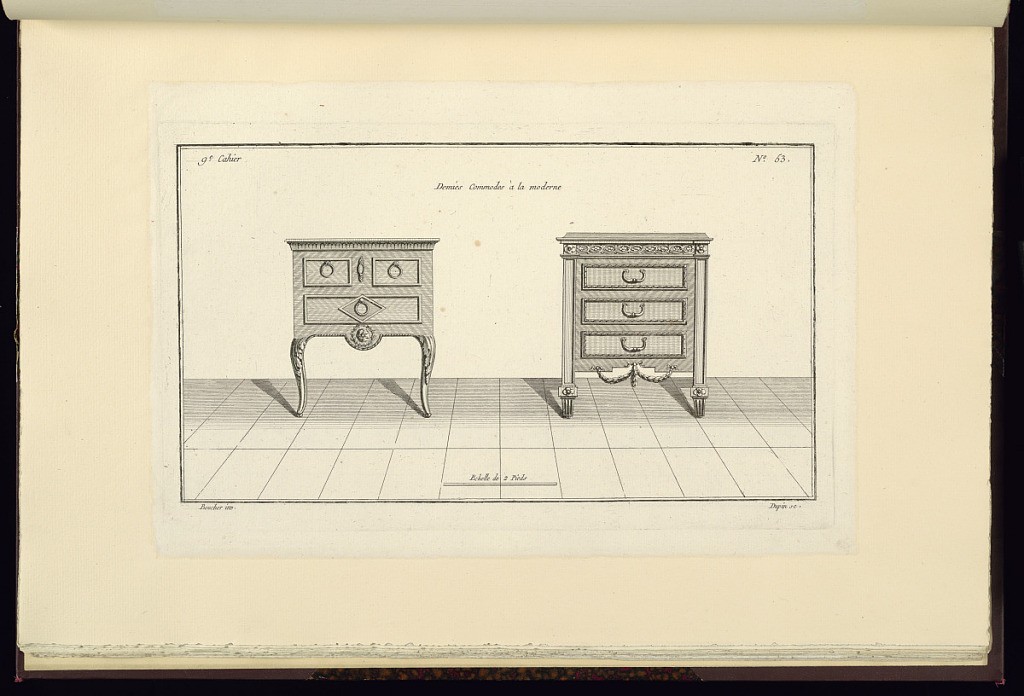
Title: Demies Commodes à la moderne
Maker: Juste-François Boucher, French, 1736 – 1782
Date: ca. 1775
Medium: Engraving on off white laid paper
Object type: Print
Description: Design for two small dressers. The left dresser has two small top drawers and a longer bottom drawer. It is carved with ornament motifs including a rosette surrounded by crossed leaves, ribbon twist, and acanthus leaves on the legs. The right dresser has three drawers framed by lamb tongue, guilloche inset with flowers, rosettes, and fluted squared legs. The plate is signed.